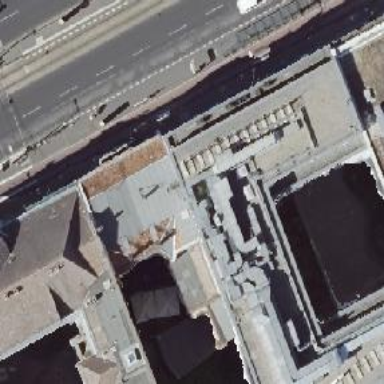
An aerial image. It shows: White office building with roof made of roof tiles.